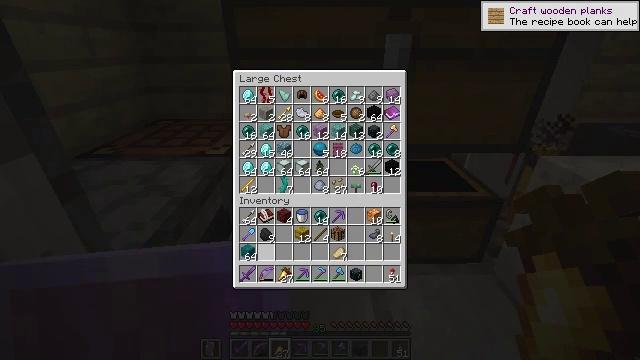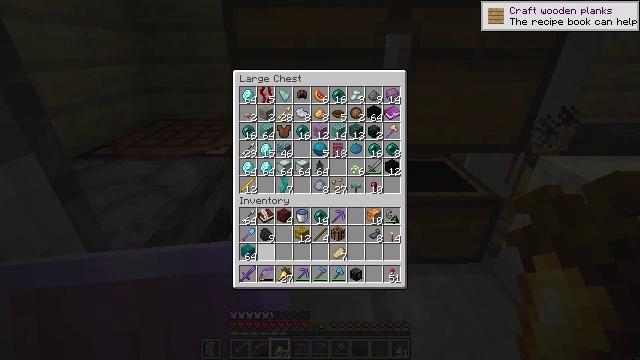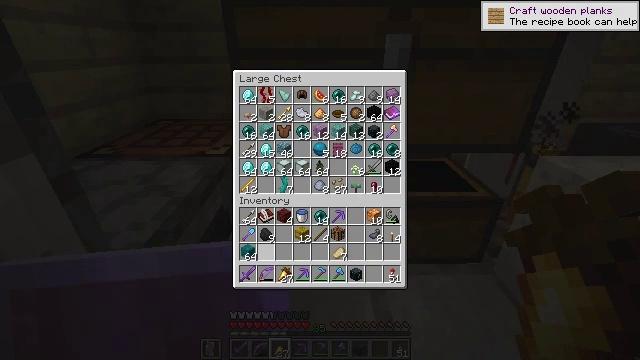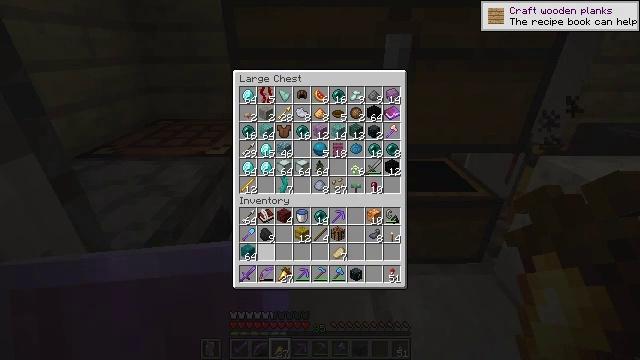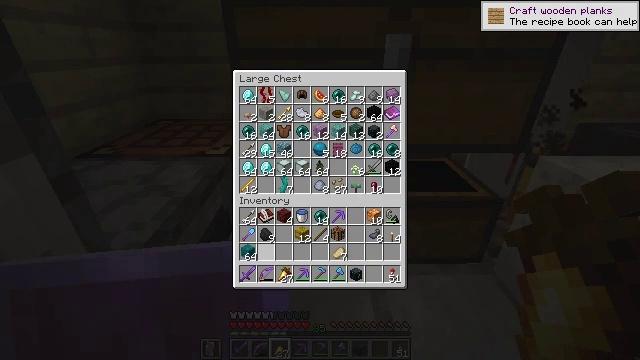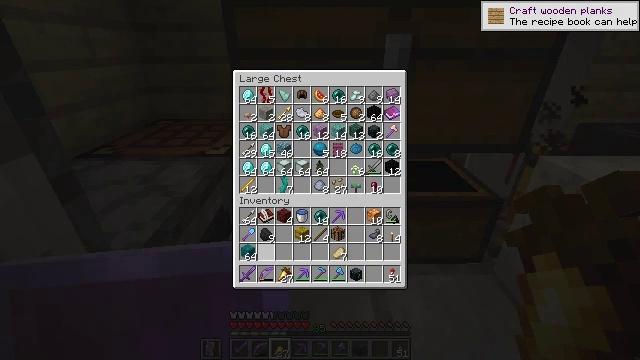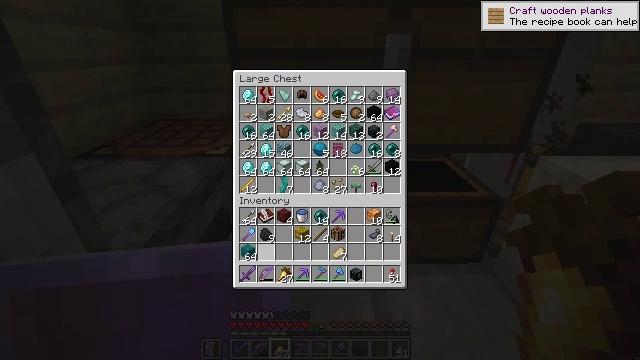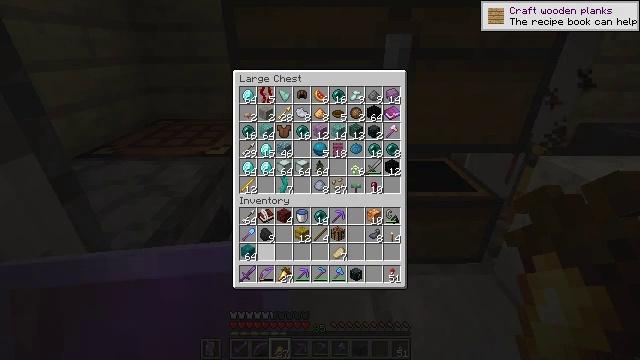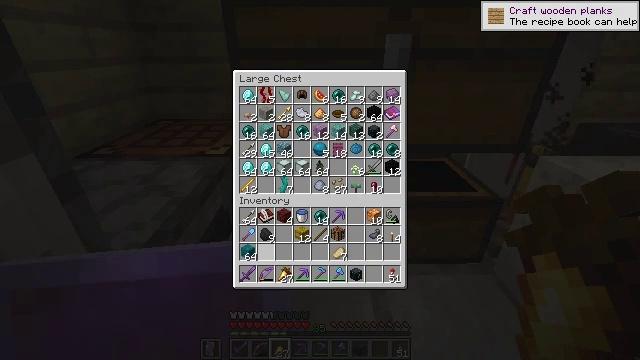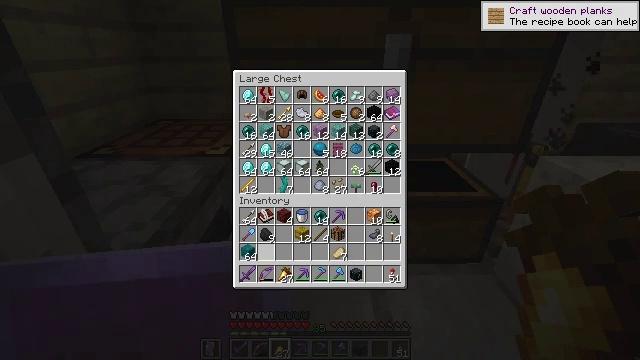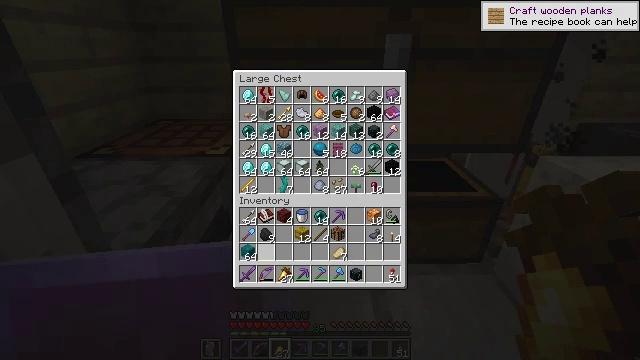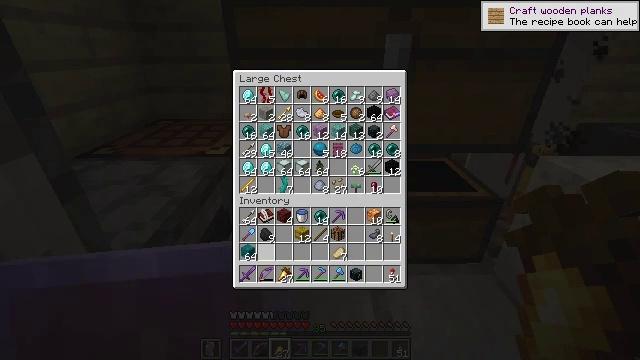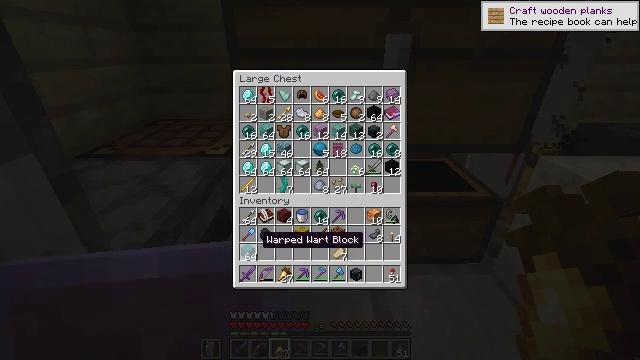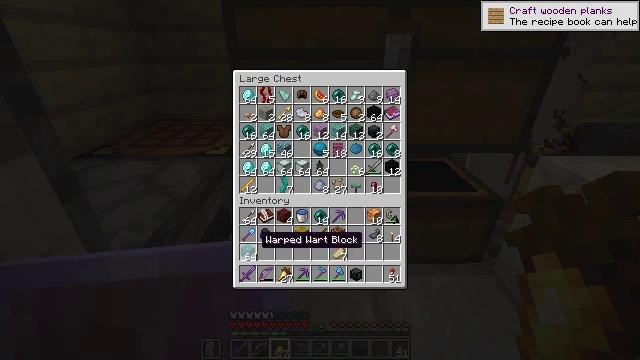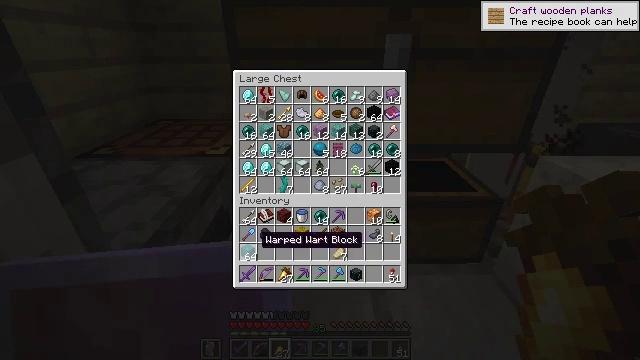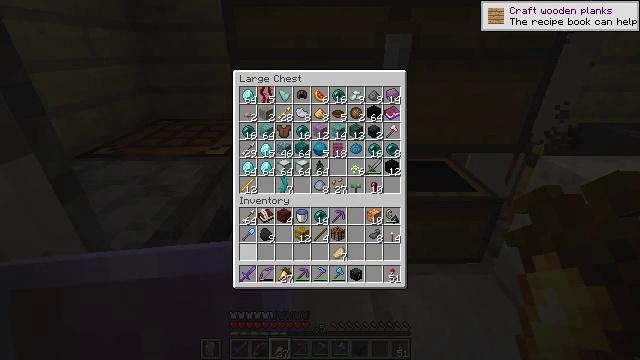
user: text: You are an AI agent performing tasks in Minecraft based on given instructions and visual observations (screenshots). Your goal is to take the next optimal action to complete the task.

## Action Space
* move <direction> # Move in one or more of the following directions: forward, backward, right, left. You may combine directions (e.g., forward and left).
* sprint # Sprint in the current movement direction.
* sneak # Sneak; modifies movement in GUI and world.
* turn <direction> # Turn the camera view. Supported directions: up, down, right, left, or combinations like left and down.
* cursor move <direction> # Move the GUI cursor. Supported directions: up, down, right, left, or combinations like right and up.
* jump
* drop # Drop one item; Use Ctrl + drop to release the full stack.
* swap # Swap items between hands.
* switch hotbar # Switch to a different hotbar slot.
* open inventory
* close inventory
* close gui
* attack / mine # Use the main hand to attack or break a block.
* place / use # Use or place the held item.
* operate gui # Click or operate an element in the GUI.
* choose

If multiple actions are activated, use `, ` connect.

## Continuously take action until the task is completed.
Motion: motion action
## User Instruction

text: Obtain black dye via the crafting process.
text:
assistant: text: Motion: sneak
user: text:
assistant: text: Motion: sneak
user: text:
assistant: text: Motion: sneak
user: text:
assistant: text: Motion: sneak, operate gui
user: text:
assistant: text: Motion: sneak, operate gui
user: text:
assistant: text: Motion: sneak, operate gui
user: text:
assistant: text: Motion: sneak
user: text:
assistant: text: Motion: sneak
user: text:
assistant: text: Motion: sneak
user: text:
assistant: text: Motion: sneak
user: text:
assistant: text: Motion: sneak
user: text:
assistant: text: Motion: sneak
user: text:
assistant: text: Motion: sneak
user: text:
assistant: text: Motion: sneak
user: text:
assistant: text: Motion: sneak, operate gui
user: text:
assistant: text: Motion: sneak, operate gui
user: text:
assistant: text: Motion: sneak, operate gui
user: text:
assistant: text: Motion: sneak
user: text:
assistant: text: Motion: sneak
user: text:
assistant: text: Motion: sneak
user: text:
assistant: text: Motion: sneak
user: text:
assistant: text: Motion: sneak
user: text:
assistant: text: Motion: sneak
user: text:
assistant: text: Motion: sneak
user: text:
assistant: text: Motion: sneak
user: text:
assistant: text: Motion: no_op
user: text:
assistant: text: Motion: no_op
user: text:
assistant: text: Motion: no_op
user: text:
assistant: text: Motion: no_op
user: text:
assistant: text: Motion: no_op